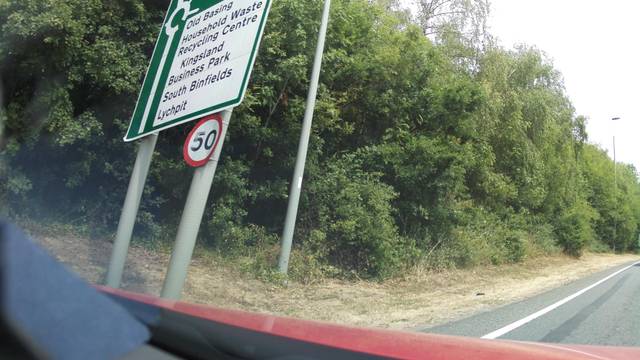
Region: United Kingdom
Coordinates: 51.285, -1.065